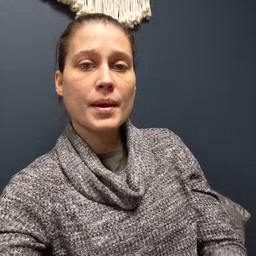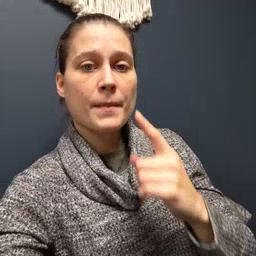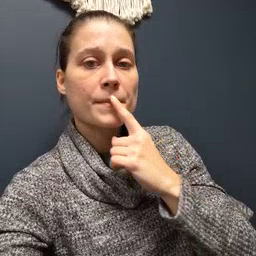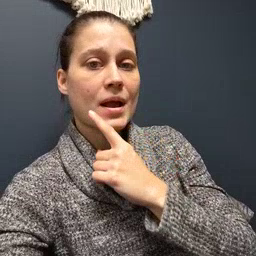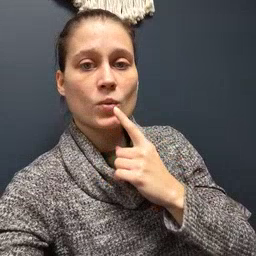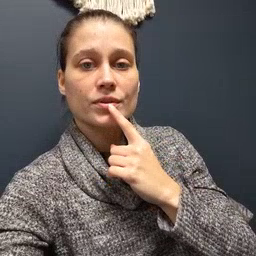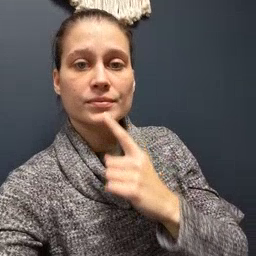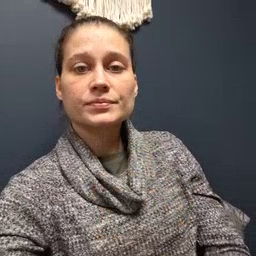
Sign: mouth